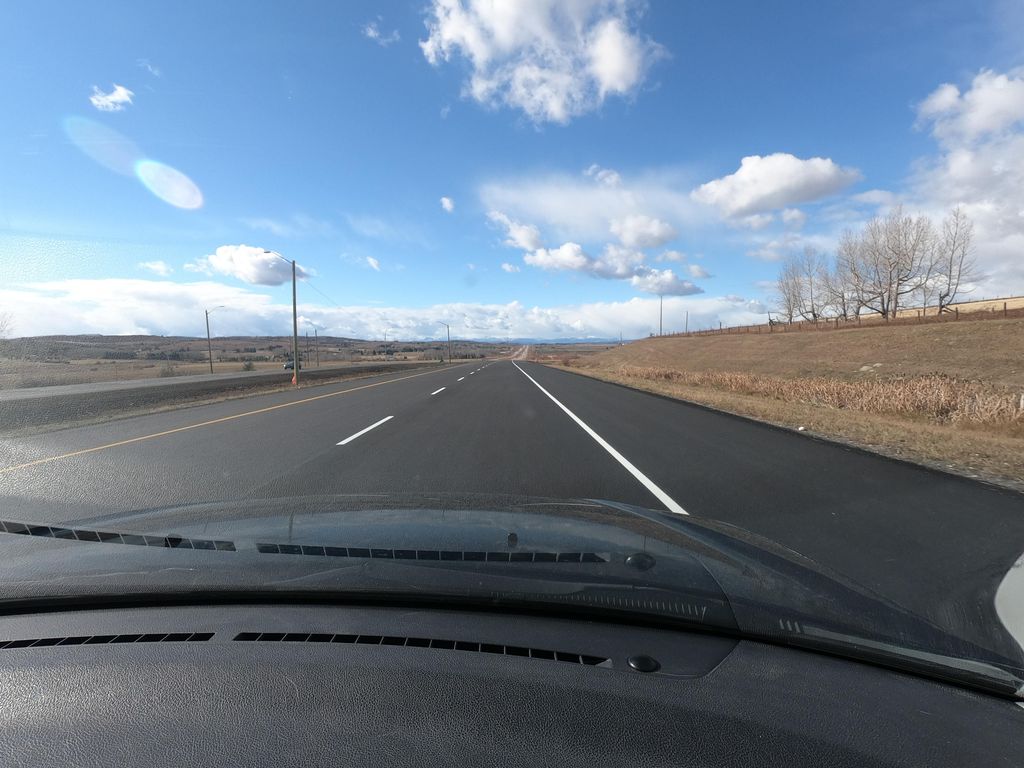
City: calgary